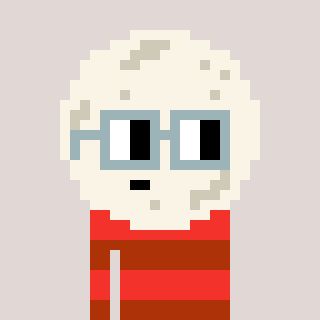
a pixel art character with square dark gray glasses, a moon-shaped head and a hotbrown-colored body on a warm background